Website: apple
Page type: cross-sells
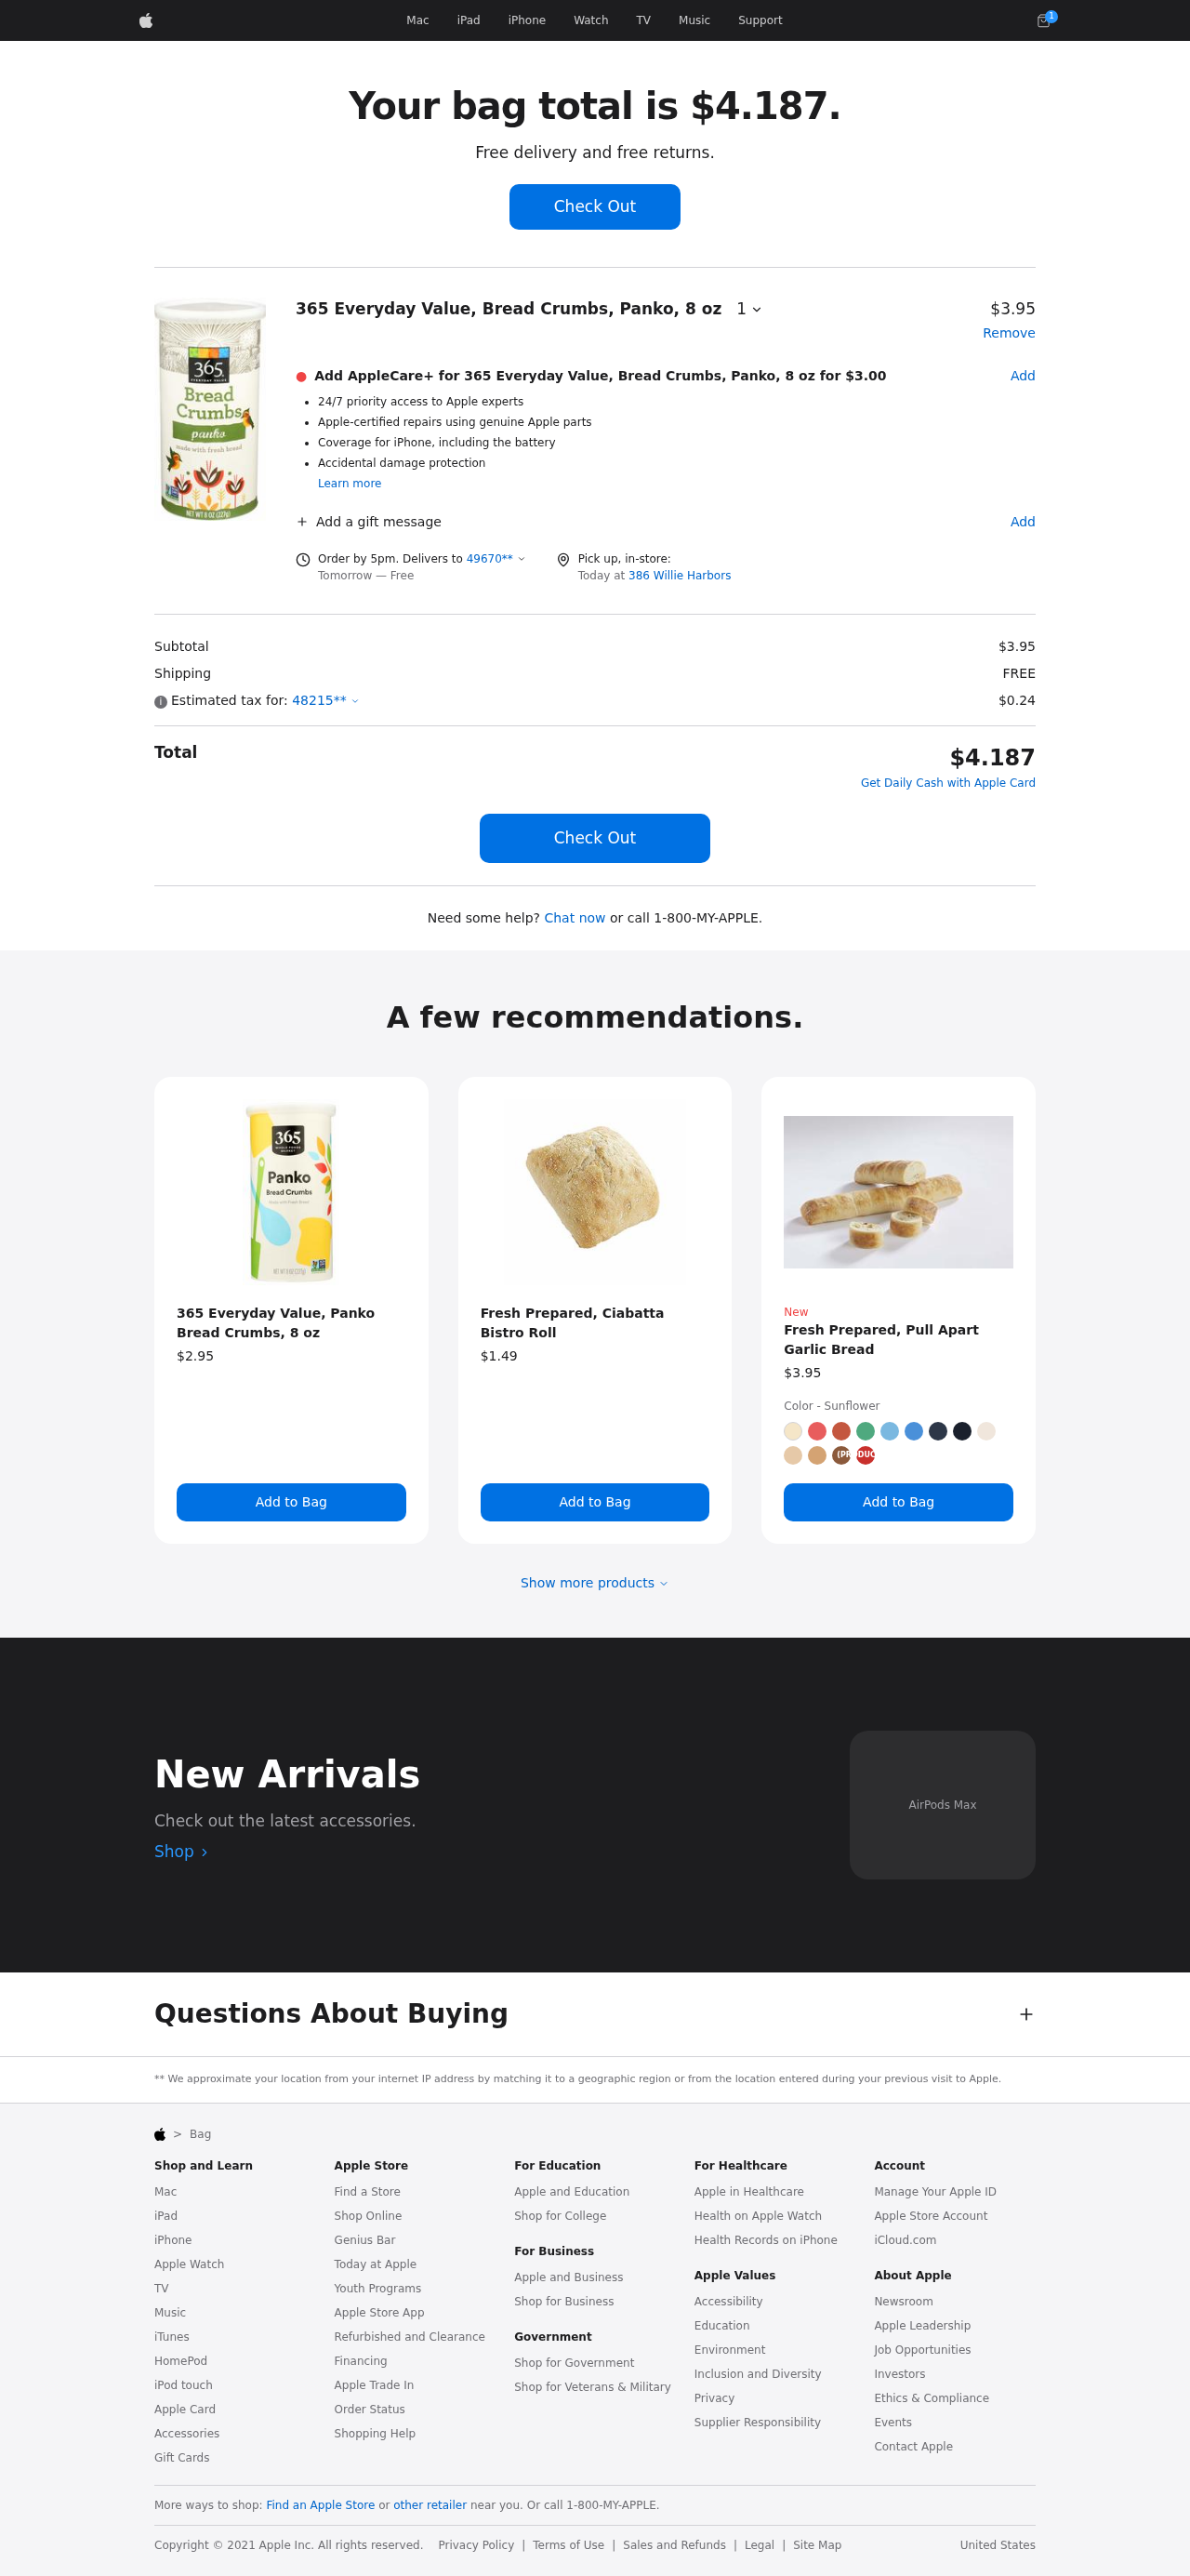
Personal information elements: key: PII_LOCATION1_STREET
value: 386 Willie Harbors
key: PII_POSTCODE
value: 49670
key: PII_POSTCODE2
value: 48215
Product elements: key: PRODUCT1_NAME
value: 365 Everyday Value, Bread Crumbs, Panko, 8 oz
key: PRODUCT1_PRICE
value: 3.95
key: PRODUCT1_QUANTITY
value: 1
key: PRODUCT2_NAME
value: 365 Everyday Value, Panko Bread Crumbs, 8 oz
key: PRODUCT2_PRICE
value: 2.95
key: PRODUCT3_NAME
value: Fresh Prepared, Ciabatta Bistro Roll
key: PRODUCT3_PRICE
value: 1.49
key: PRODUCT4_NAME
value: Fresh Prepared, Pull Apart Garlic Bread
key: PRODUCT4_PRICE
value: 3.95
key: PRODUCT5_PRICE
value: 3
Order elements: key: ORDER_NUM_ITEMS
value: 1
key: ORDER_TOTAL
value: $4.187
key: ORDER_TOTAL
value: Your bag total is $4.187.
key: ORDER_DELIVERY_DATE
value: Tomorrow — Free
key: ORDER_SUBTOTAL
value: $3.95
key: ORDER_SHIPPING_COST
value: FREE
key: ORDER_TAX
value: $0.24